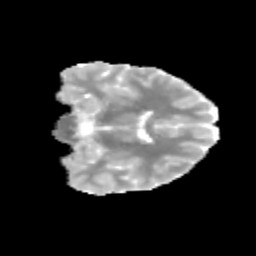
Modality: MD
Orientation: coronal
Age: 13
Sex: male
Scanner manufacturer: siemens
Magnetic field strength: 3 T
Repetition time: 3.8 s
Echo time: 0.07 s